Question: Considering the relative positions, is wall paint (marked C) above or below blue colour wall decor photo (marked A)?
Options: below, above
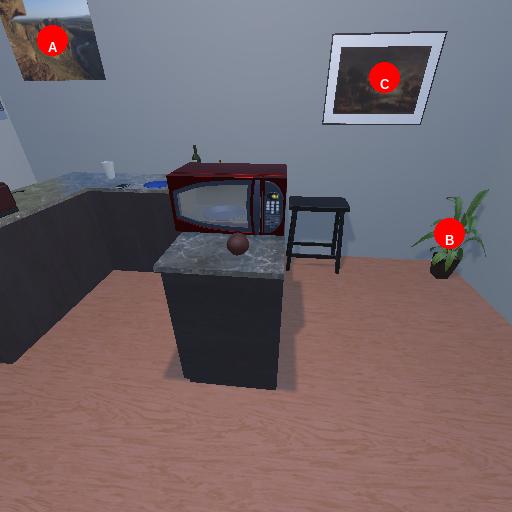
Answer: below